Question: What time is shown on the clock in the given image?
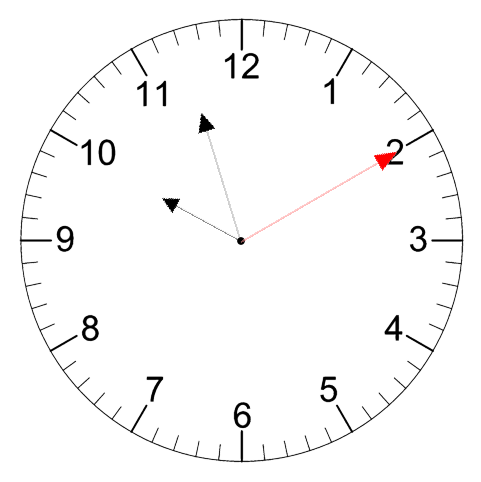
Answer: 09:57:10